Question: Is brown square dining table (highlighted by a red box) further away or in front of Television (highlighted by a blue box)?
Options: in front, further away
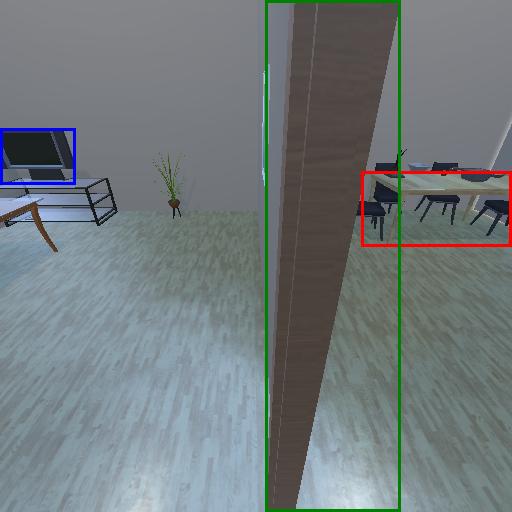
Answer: in front